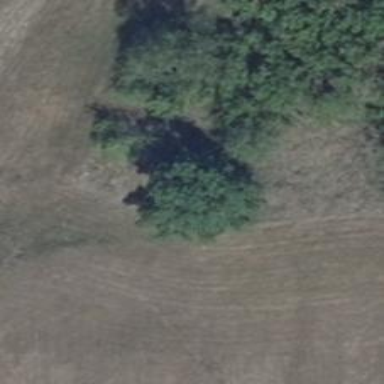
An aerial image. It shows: Hunting stand.